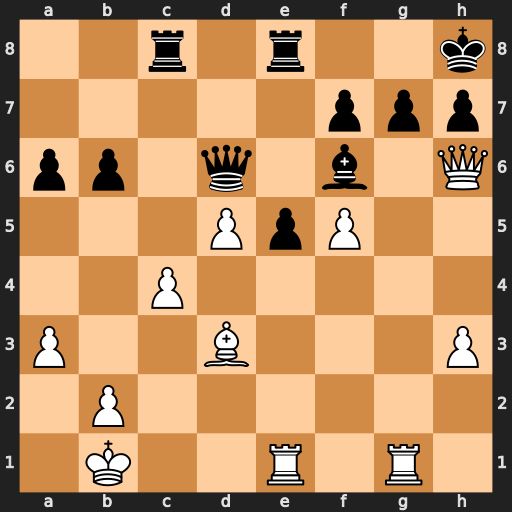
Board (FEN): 2r1r2k/5ppp/pp1q1b1Q/3PpP2/2P5/P2B3P/1P6/1K2R1R1
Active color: w
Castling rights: -
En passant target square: -
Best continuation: Rxg7 Bxg7 Qxd6